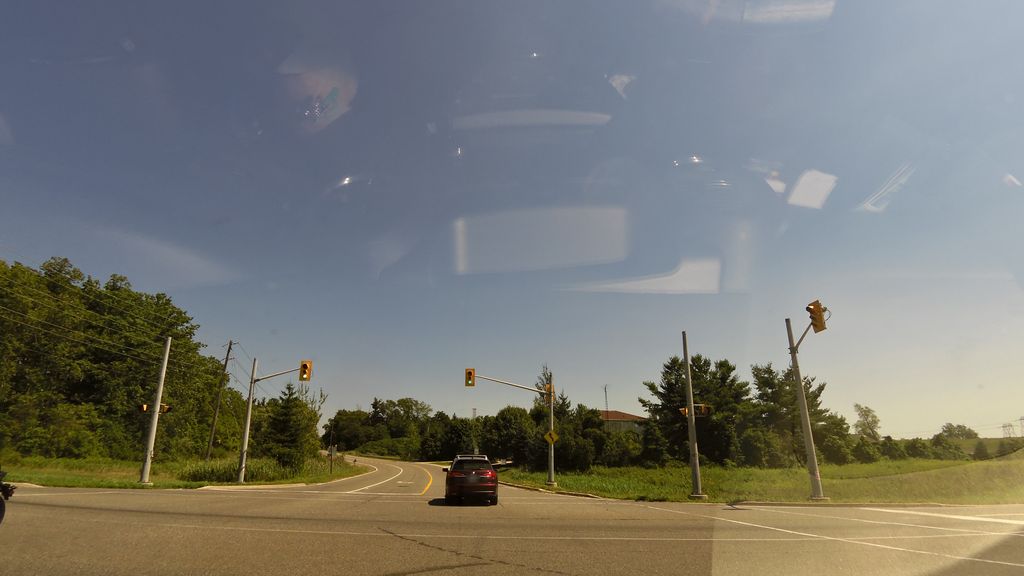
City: hamilton